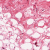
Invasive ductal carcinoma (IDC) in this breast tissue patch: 0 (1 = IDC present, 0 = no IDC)